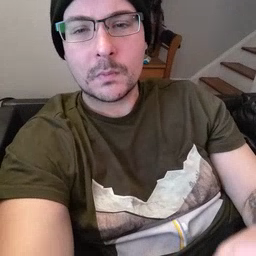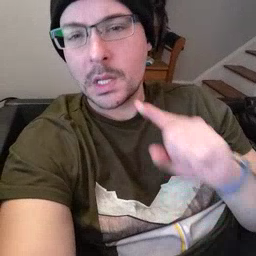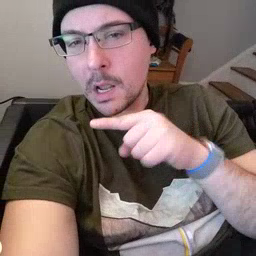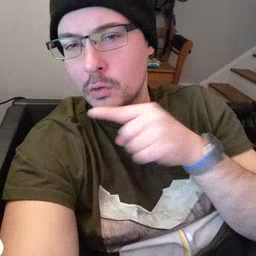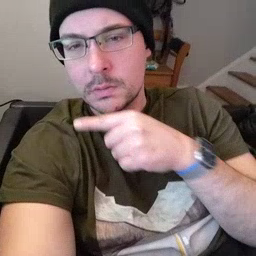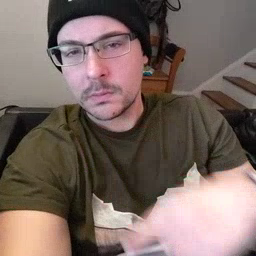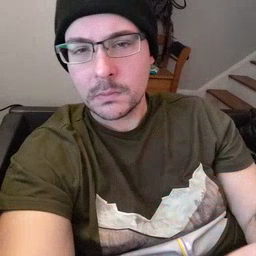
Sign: carrot